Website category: university
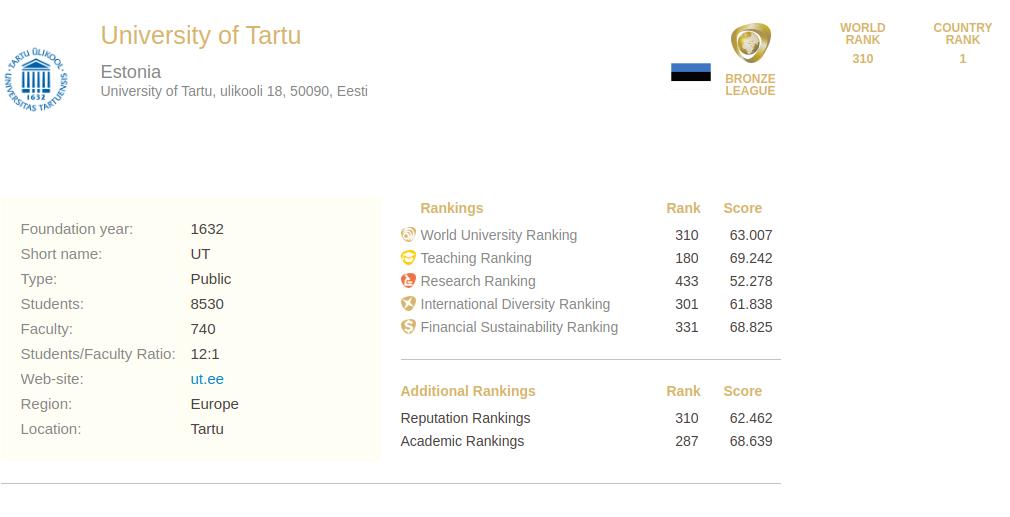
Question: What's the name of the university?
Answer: University of Tartu

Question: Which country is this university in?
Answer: Estonia

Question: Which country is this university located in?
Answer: Estonia

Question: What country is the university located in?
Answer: Estonia

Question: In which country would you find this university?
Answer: Estonia

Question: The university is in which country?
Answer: Estonia

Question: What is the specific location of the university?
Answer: University of Tartu, ulikooli 18, 50090, Eesti

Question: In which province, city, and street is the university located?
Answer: University of Tartu, ulikooli 18, 50090, Eesti

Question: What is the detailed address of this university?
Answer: University of Tartu, ulikooli 18, 50090, Eesti

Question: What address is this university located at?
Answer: University of Tartu, ulikooli 18, 50090, Eesti

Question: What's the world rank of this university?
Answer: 310

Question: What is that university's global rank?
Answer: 310

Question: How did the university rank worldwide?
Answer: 310

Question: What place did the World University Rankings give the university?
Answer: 310

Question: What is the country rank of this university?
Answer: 1

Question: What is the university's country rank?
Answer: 1

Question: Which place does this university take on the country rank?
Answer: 1

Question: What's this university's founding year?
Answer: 1632

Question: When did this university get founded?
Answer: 1632

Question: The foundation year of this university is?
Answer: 1632

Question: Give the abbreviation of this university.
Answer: UT

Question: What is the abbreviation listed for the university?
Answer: UT

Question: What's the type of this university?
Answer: Public

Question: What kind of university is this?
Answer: Public

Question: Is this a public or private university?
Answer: Public

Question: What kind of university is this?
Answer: Public

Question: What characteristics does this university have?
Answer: Public

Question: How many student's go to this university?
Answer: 8530

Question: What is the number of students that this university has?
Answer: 8530

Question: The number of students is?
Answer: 8530

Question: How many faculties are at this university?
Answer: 740

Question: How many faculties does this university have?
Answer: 740

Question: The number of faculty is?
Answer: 740

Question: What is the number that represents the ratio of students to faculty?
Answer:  12 : 1

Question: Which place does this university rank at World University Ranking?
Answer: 310

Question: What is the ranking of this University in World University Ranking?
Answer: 310

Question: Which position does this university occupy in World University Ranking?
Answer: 310

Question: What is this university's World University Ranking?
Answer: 310

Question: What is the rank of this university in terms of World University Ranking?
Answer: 310

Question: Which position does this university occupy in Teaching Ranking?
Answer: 180

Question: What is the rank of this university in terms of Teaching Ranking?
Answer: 180

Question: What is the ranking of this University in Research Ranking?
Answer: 433

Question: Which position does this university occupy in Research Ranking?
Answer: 433

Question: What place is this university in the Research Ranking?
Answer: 433

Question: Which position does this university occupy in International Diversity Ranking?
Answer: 301

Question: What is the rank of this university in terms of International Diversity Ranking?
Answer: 301

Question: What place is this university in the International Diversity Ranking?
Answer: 301

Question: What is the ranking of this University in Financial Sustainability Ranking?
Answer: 331

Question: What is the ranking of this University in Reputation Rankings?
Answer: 310

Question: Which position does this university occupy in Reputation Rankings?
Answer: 310

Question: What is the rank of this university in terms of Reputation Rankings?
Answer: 310

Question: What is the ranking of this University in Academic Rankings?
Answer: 287

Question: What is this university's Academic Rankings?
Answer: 287

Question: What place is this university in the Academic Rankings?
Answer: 287

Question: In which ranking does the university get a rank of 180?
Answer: Teaching Ranking

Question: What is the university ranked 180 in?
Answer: Teaching Ranking

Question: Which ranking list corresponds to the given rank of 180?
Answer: Teaching Ranking

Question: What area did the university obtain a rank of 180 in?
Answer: Teaching Ranking

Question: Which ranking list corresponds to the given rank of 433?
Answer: Research Ranking

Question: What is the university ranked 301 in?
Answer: International Diversity Ranking

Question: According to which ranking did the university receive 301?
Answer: International Diversity Ranking

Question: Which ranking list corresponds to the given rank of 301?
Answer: International Diversity Ranking

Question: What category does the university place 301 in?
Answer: International Diversity Ranking

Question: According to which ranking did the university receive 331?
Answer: Financial Sustainability Ranking